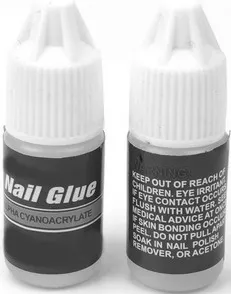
Nail adhesive used in case 1. Please note the absence of risk of burn injury on the warning label.
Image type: radiology (x_ray)